Question:
Why this code shows me an error on line 31 for 'cout<<x1<<x2';
'''
//This code is used to define a tree.
#include <bits/stdc++.h>
#include <algorithm>
#include <functional>
#include <iostream>
using namespace std;
int main()
{
ios_base::sync_with_stdio(false);
cin.tie(NULL);
vector<vector<int>> Tree;
int edge, n1, n2; //edges for the tree
cin >> edge;
Tree.resize(edge);
for (int i = 0; i < edge; i++)
{
cin >> n1 >> n2;
Tree[n1].push_back(n2);
}
for (auto x1 : Tree)
{
for (auto x2 : x1)
{
cout << x1 << x2; //Here, it shows error
}
cout << endl;
}
return 0;
}
'''
Could you please explain briefly where am I wrong. Also this is my first question, so please dont be harsh on me.
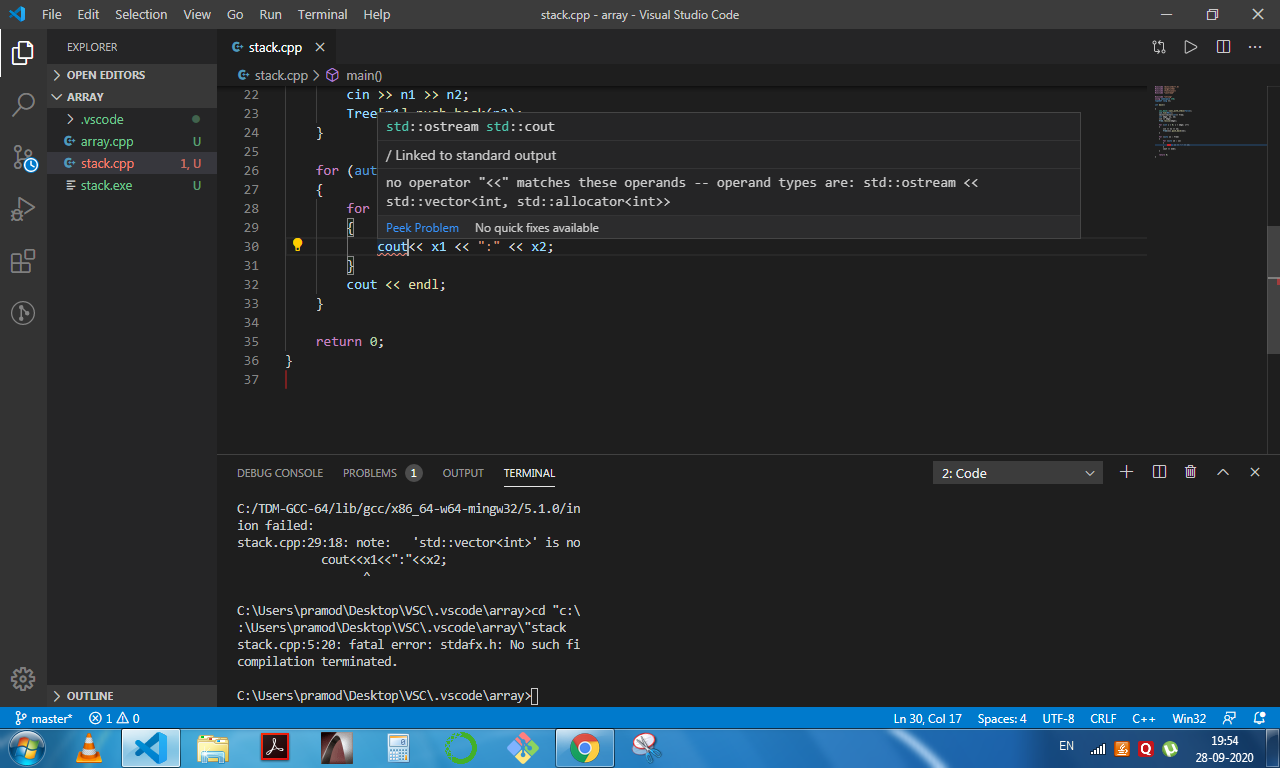
Answer: In the expression 'for (auto x1 : Tree)' the variable 'x1' is an 'std::vector<int>'. It is not easy to get the index that a given 'x1' has in 'Tree' to print it. The solution is to instead iterate over the range of indices in 'Tree' :
'''
for (std::size_t x1 = 0; x1 < Tree.size(); ++x1)
{
// ...
}
'''
Now 'x1' is an integer type which can be printed. You can access the elements of the vector it designates by using 'Tree''s 'operator[]' :
'''
for (std::size_t x1 = 0; x1 < Tree.size(); ++x1)
{
for (auto x2 : Tree[x1])
{
cout << x1 << x2;
}
}
'''
You'll also want to add white space to your output or you'll just get a series of unformatted numbers. For example, you can add a space between the numbers and end the line after each pair :
'''
for (std::size_t x1 = 0; x1 < Tree.size(); ++x1)
{
for (auto x2 : Tree[x1])
{
cout << x1 << ' ' << x2 << '
';
}
}
'''